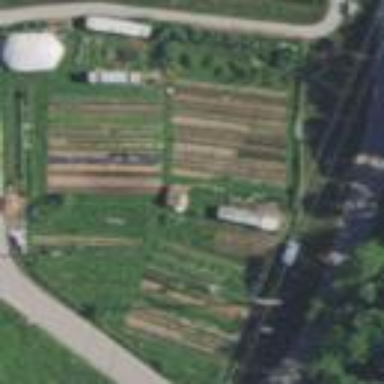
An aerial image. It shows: Farmyard area.